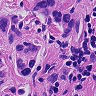
Metastatic tissue present: yes